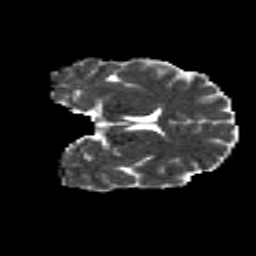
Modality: MD
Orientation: coronal
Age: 27
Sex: male
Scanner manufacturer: siemens
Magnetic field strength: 3 T
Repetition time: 8.8 s
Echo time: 0.085 s